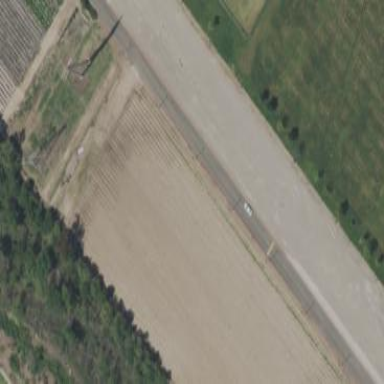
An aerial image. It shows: Unpaved parking area.